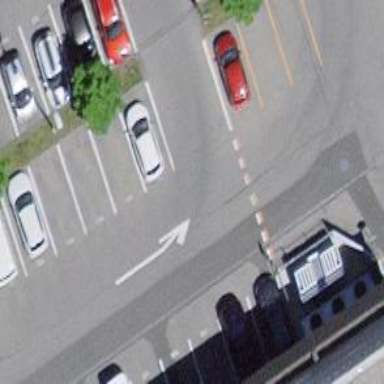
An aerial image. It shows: Asphalt parking aisle road.